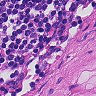
Metastatic tissue present: no